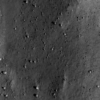
Label: not_dusty